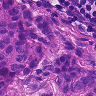
Metastatic tissue present: yes